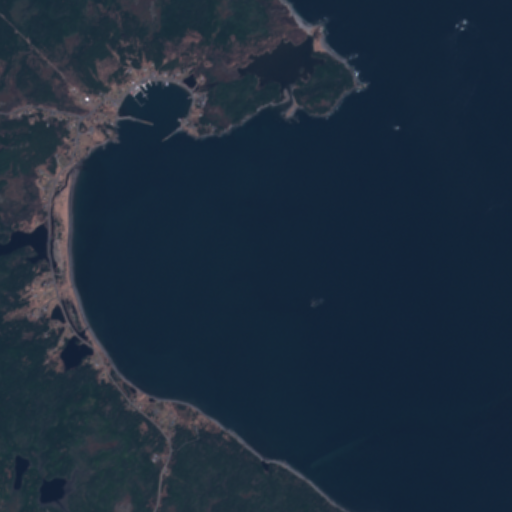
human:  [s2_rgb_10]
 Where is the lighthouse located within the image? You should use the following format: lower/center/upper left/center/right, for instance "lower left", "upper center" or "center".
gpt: The lighthouse is located in the upper center of the image.
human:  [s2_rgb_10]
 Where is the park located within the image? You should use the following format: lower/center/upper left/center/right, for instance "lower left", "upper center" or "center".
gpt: The park is located in the upper left of the image.
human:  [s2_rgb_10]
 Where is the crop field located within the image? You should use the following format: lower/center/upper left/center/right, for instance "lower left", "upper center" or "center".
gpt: There is no crop field in the image.